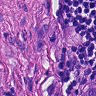
Metastatic tissue present: yes